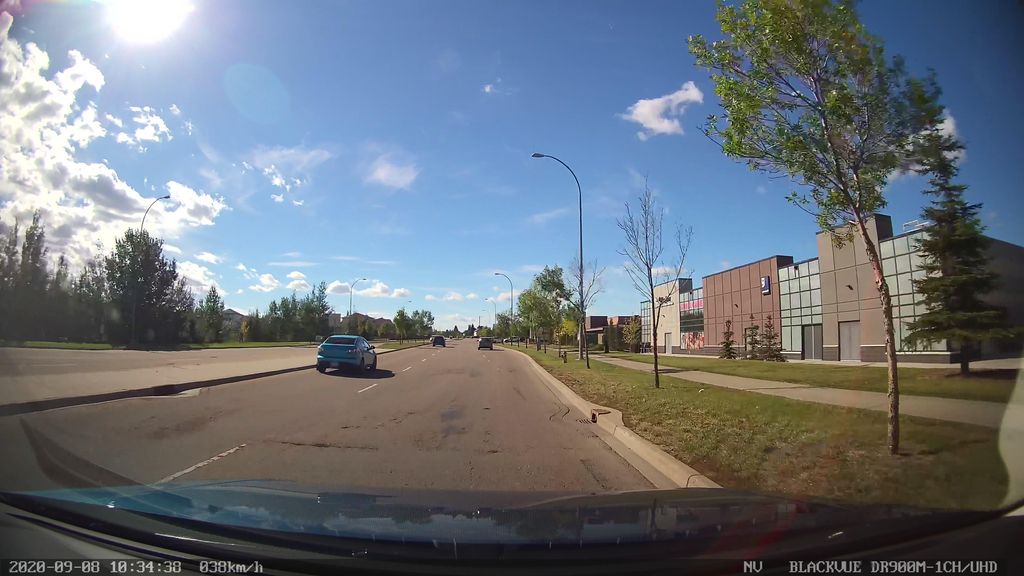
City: edmonton